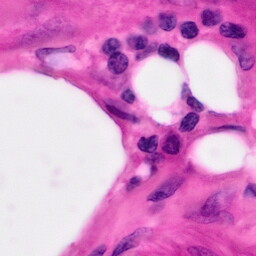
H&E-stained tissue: Pancreatic